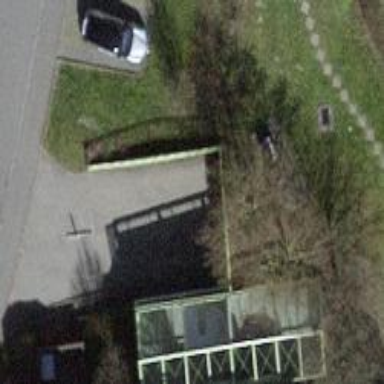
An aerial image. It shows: Parking entrance.